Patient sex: F
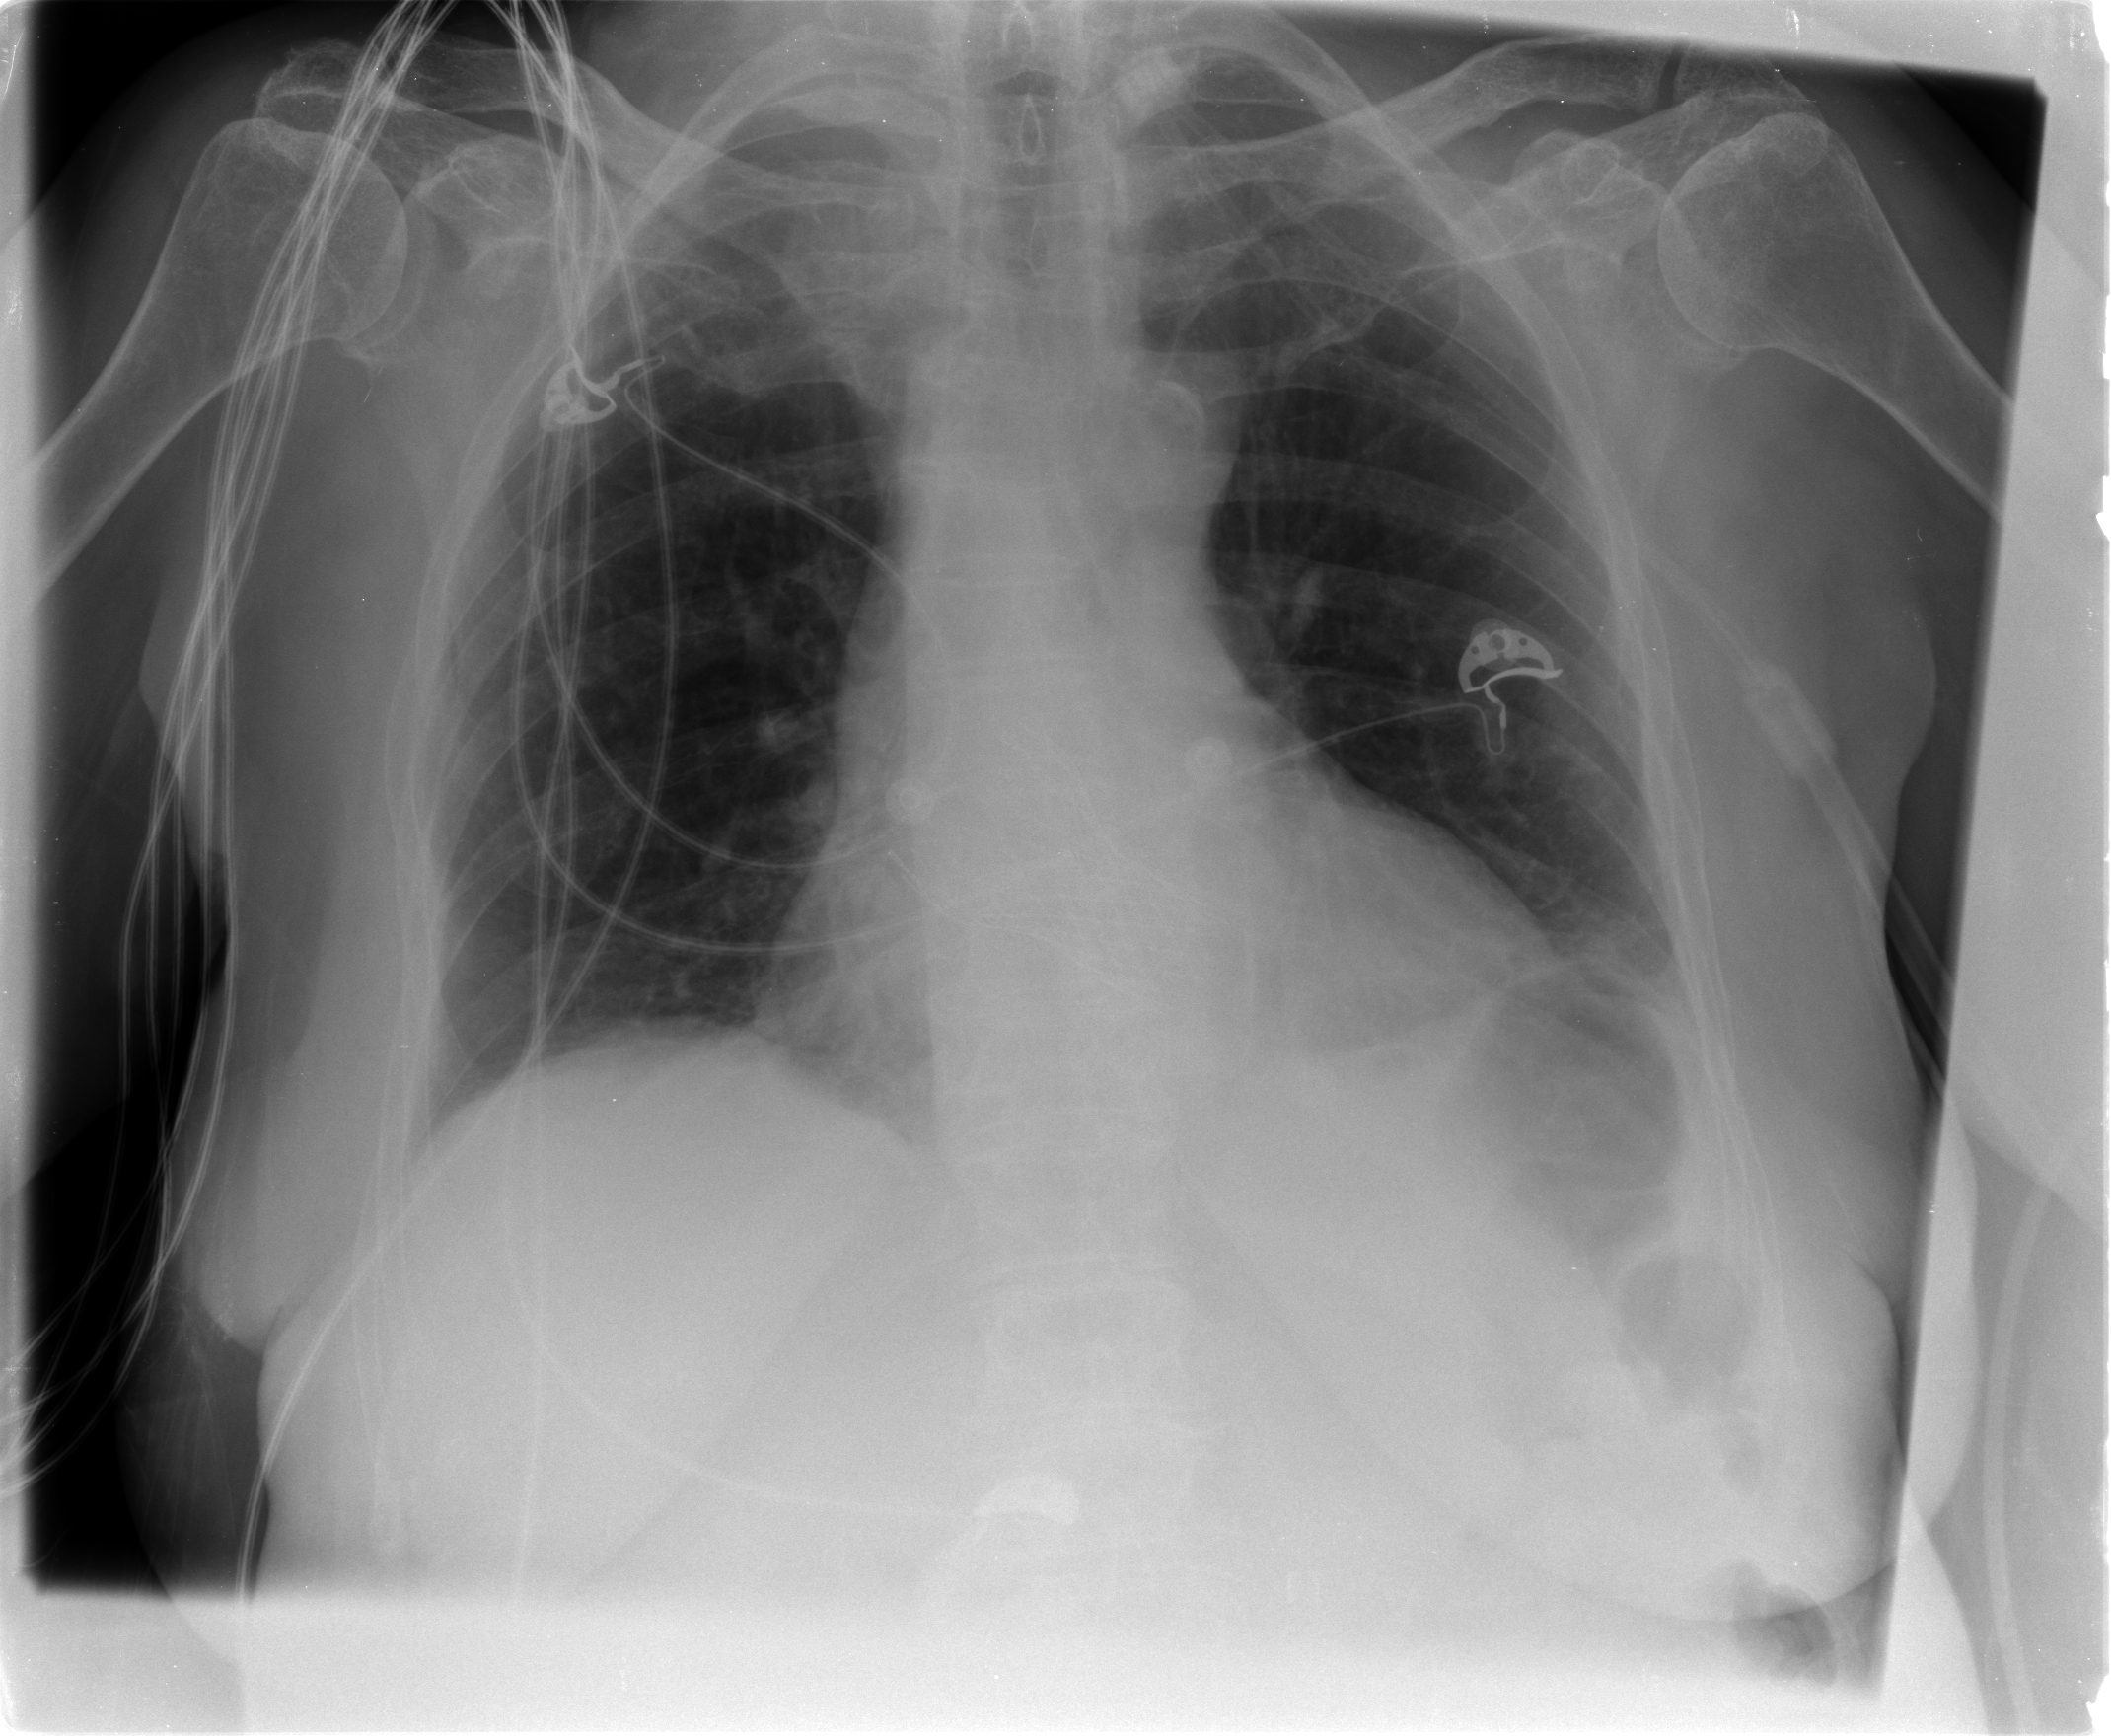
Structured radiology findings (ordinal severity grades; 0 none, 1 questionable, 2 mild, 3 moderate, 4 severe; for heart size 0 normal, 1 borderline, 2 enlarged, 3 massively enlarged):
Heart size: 0
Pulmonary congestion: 0
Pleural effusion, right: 0
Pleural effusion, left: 2
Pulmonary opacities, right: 0
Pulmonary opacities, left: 0
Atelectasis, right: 1
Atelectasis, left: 2